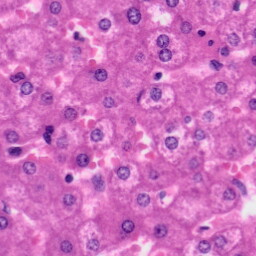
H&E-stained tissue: Liver